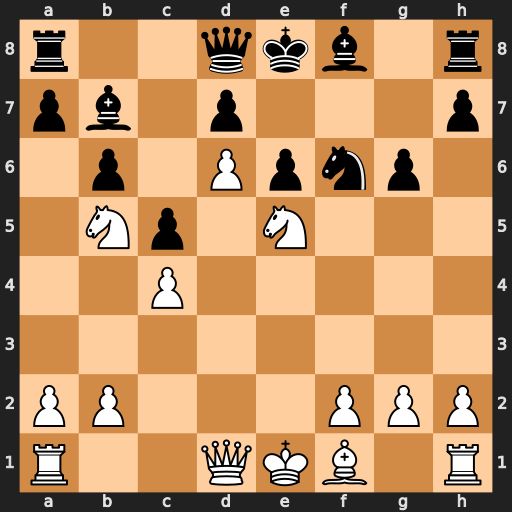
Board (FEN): r2qkb1r/pb1p3p/1p1Ppnp1/1Np1N3/2P5/8/PP3PPP/R2QKB1R
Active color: w
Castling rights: KQkq
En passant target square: -
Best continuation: Nc7+ Qxc7 dxc7